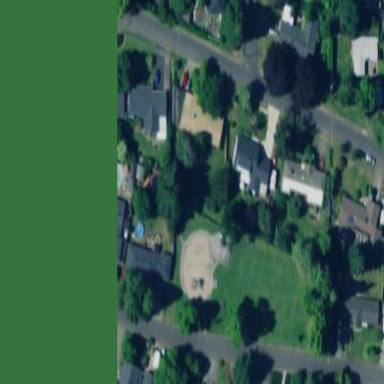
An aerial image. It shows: Lovely park for leisure and relaxation.